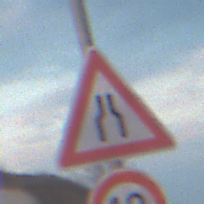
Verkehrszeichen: VerengteFahrbahn
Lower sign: Geschwindigkeit10
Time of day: SunriseSunset
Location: Outdoor (Beach)
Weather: PartlyCloudy
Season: NotSpecified
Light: Natural